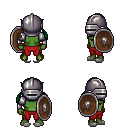
a pixel art fantasy rpg character, male body template, orc, green skin, steel arm armor, red pants, green twin-tailed hairstyle, metal helm, white slippers, shield, four views (front, back, left, right), 2x2 character sprite sheet, small pixel art, hard edges, no anti-aliasing